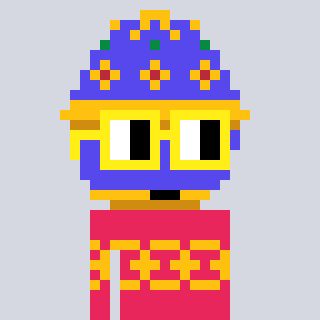
a pixel art character with square yellow glasses, a faberge-shaped head and a redpinkish-colored body on a cool background